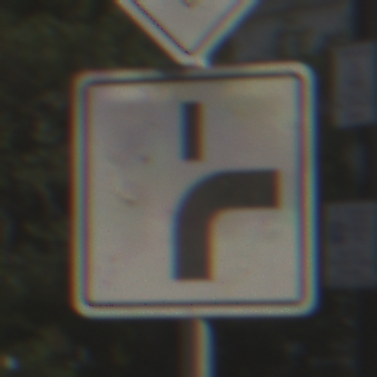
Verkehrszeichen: VerlaufVorfahrtsstrasse8
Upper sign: Vorfahrtsstrasse
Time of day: MorningAfternoon
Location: Outdoor (Urban)
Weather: PartlyCloudy
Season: NotSpecified
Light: Natural